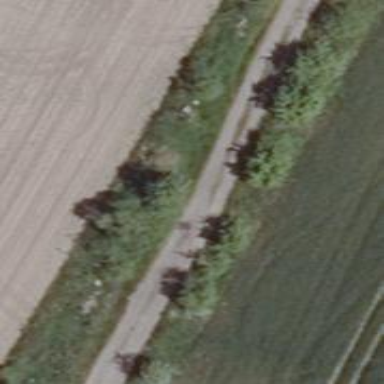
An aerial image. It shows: Row of trees in natural setting.